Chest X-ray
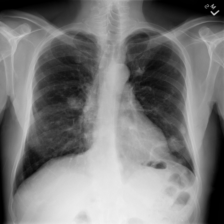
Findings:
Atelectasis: negative
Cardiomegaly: negative
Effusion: negative
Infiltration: negative
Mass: negative
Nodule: positive
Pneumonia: negative
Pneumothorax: negative
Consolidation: negative
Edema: negative
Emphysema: positive
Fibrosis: negative
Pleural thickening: negative
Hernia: negative